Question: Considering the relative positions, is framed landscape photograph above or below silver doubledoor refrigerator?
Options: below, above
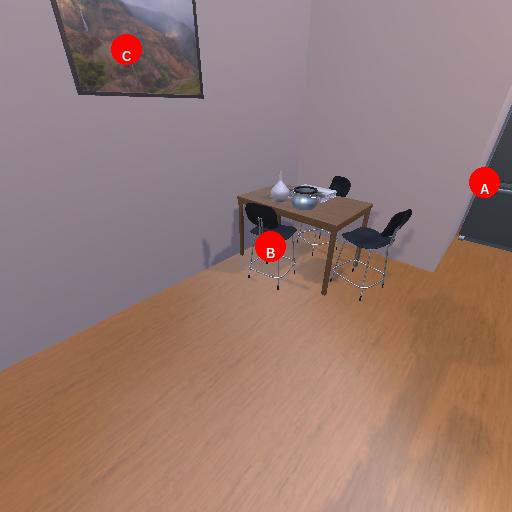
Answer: below